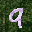
Label: 9